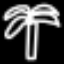
Label: palm tree